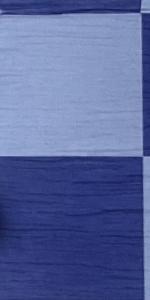
Label: Empty